Question: In my app I want to change the ImageView like the following.
I want only to change the image on the body.

I have followed the following link to change the alpha values by using the code like that
'''
imageView.setAlpha(255);
'''
But it is not working.
<URL>.
Please anybody suggest me how to do that.
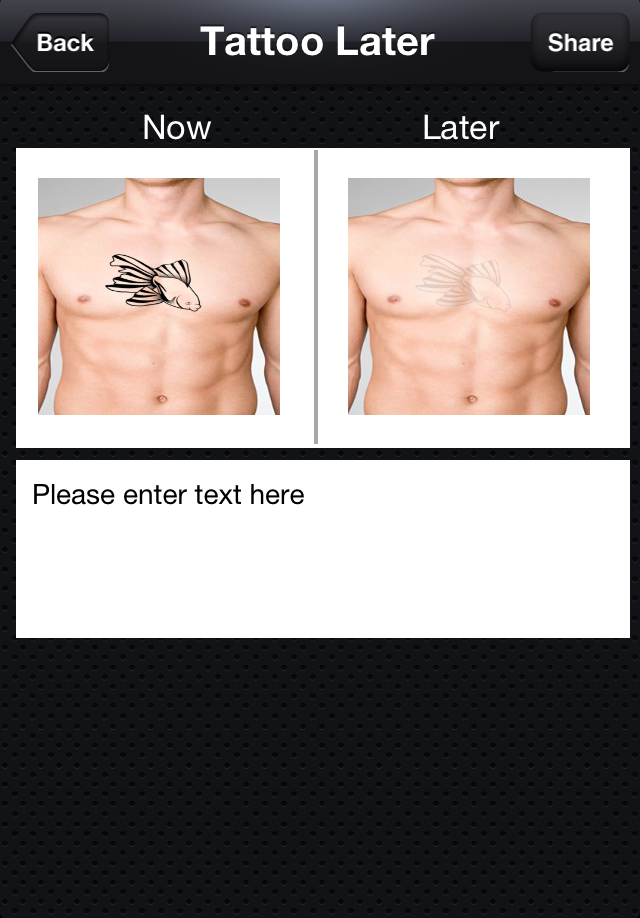
Answer: Maybe you can try like this, I had troubles doing it normal way but with "animation" it was ok.
'''
AlphaAnimation alpha = new AlphaAnimation(0.5F, 0.5F); // change values as you want
alpha.setDuration(0); // Make animation instant
alpha.setFillAfter(true); // Tell it to persist after the animation ends
// And then on your imageview
yourImageView.startAnimation(alpha);
'''